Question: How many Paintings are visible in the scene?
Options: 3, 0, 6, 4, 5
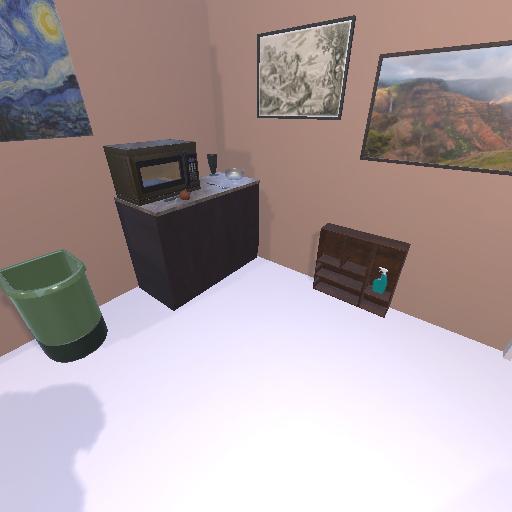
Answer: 3